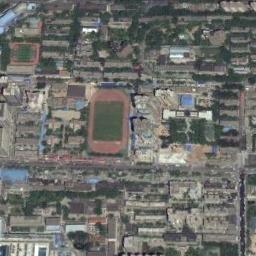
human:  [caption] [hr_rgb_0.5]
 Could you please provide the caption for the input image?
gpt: Many buildings are near the ground track field .

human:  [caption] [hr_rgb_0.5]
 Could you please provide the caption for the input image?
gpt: A track and field is built in the middle of a residential area, Surrounded by a lot of vegetation .

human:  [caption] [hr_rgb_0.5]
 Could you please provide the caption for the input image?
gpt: The ground track field is surrounded by lots of buildings arranged neatly .

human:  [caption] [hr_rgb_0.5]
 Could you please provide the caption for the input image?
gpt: There are some white houses on the right of the track .

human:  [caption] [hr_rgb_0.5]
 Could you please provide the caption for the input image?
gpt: There are many buildings around the ground track field with a red track .